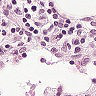
Metastatic tissue present: no